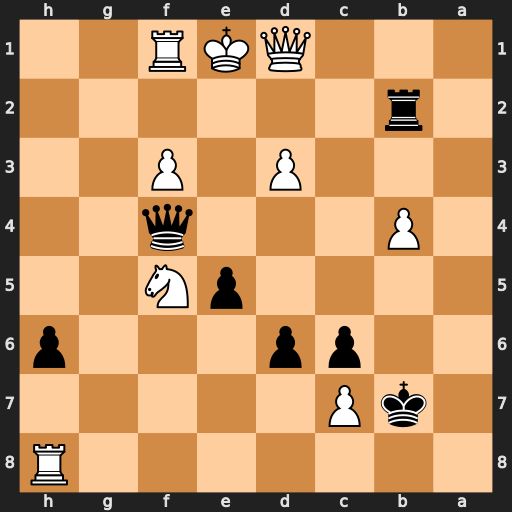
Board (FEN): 7R/1kP5/2pp3p/4pN2/1P3q2/3P1P2/1r6/3QKR2
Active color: b
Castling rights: -
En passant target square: -
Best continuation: Qxb4+ Qd2 Qxd2#